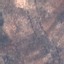
Label: PermanentCrop